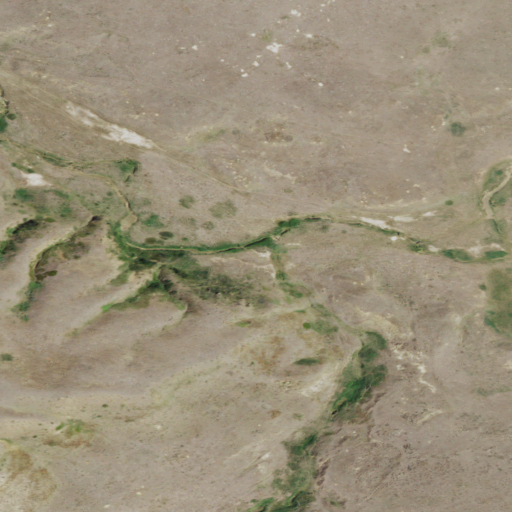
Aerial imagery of valley in Montana named Hay Coulee containing shrub and grassland